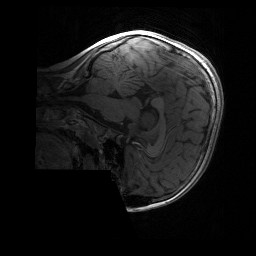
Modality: T1w
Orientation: sagittal
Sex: male
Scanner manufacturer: siemens
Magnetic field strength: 3 T
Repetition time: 1.9 s
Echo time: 0.00243 s